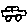
Label: car